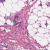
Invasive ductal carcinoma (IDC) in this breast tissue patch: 1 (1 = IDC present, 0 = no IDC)